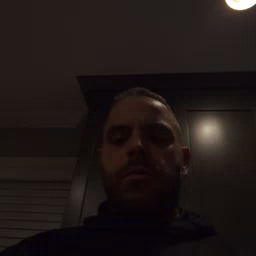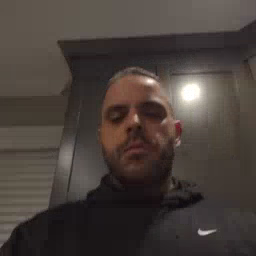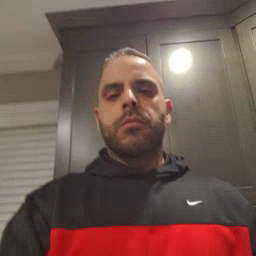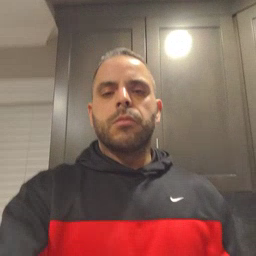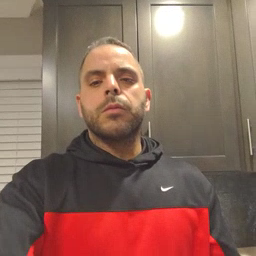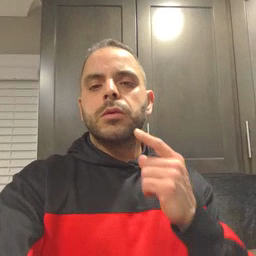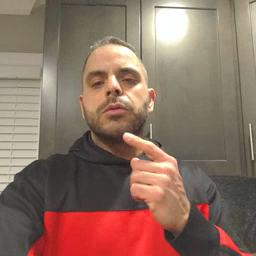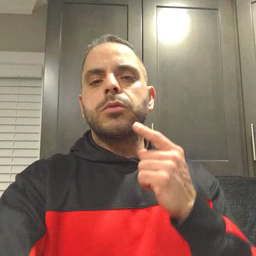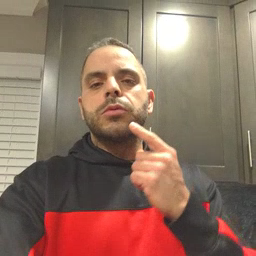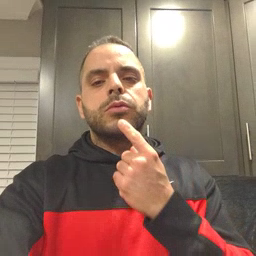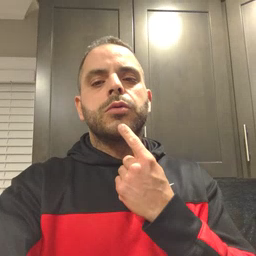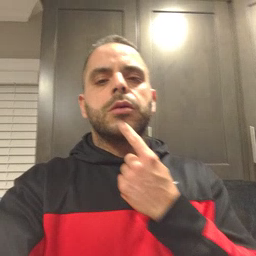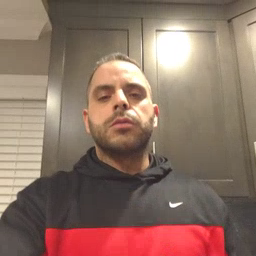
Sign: chin